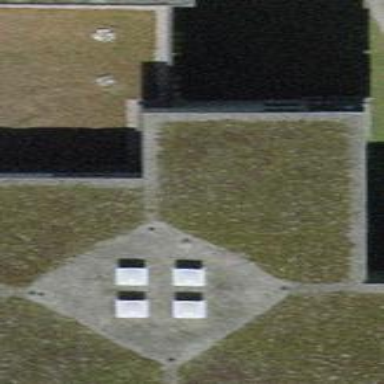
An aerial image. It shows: School building with flat roof.